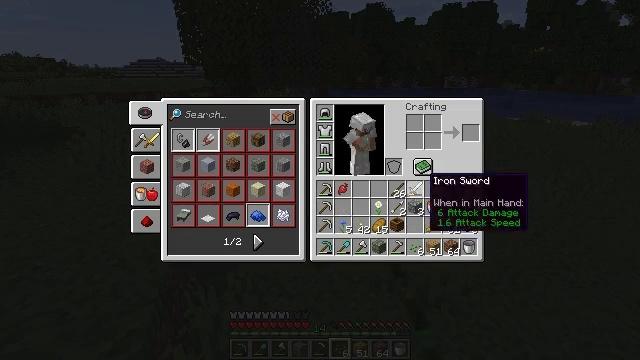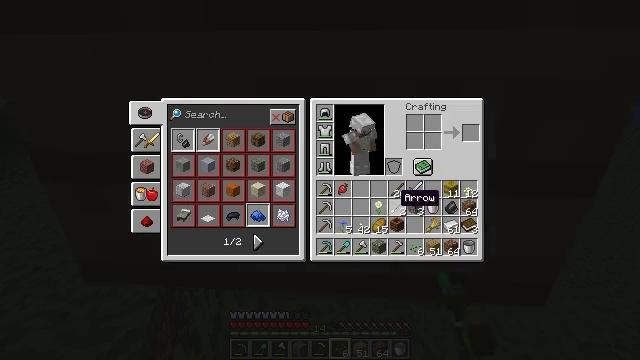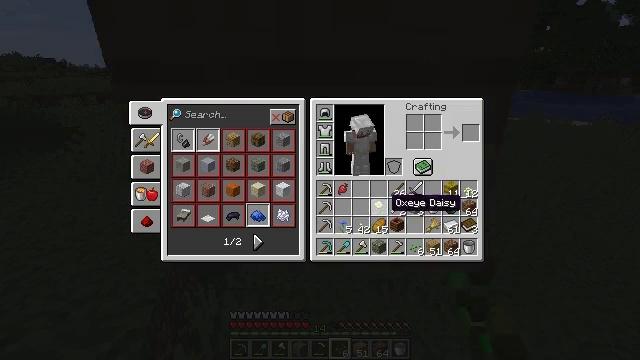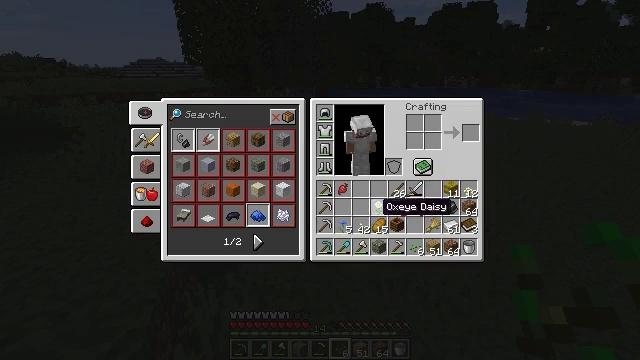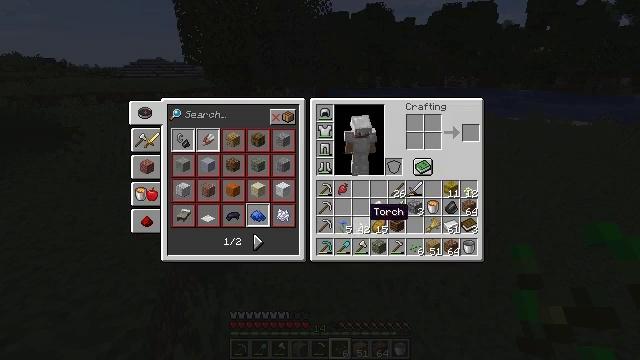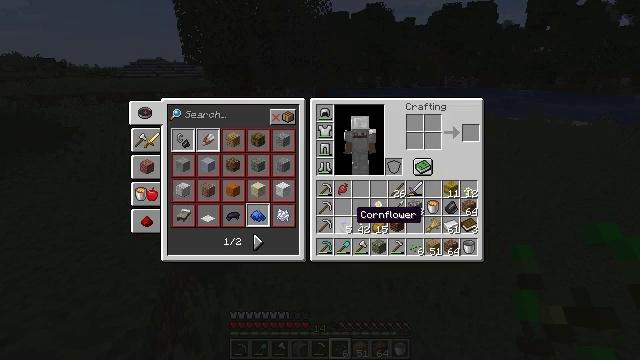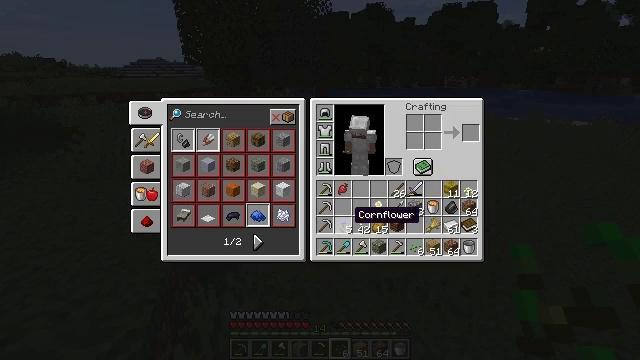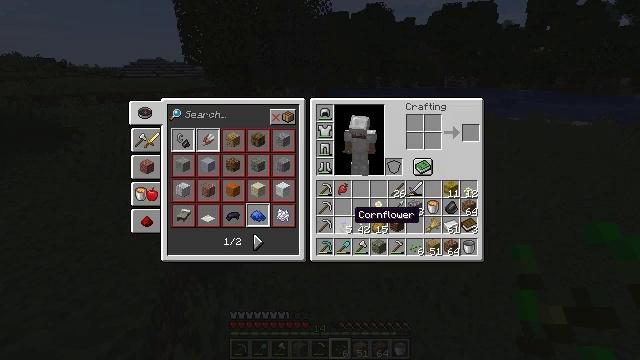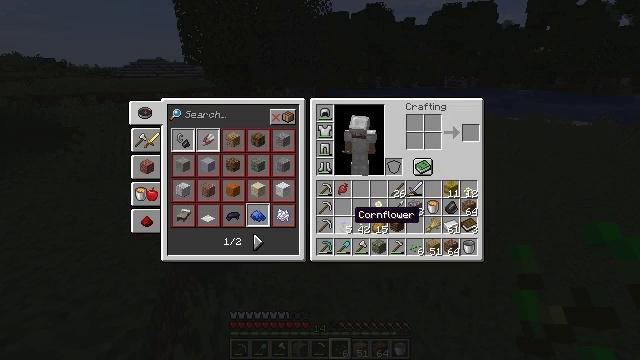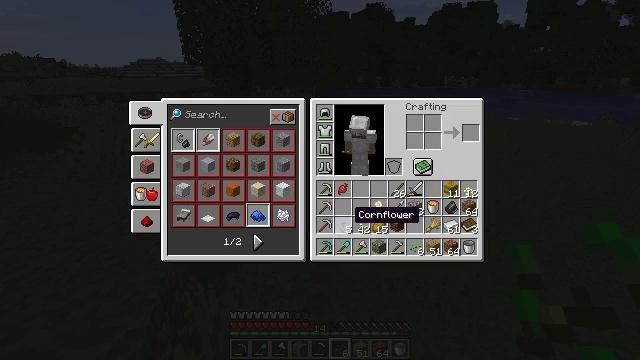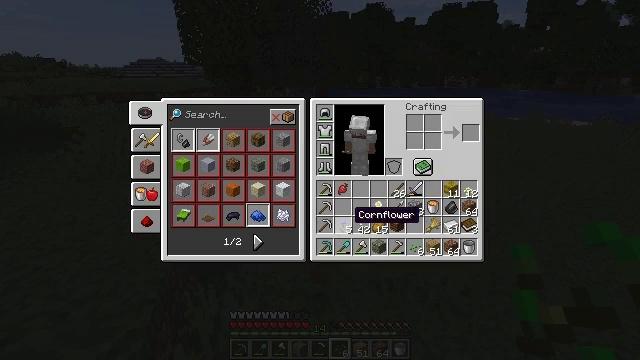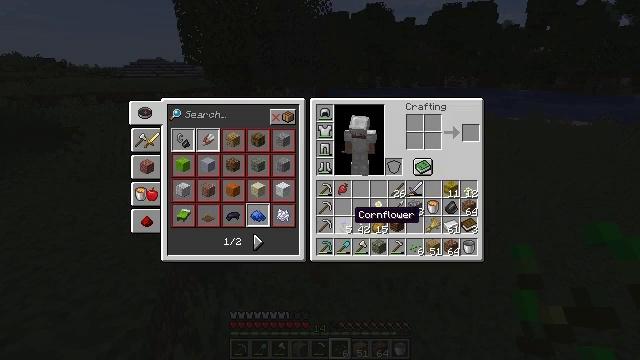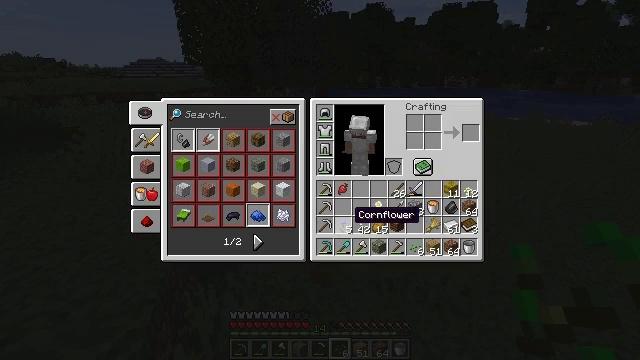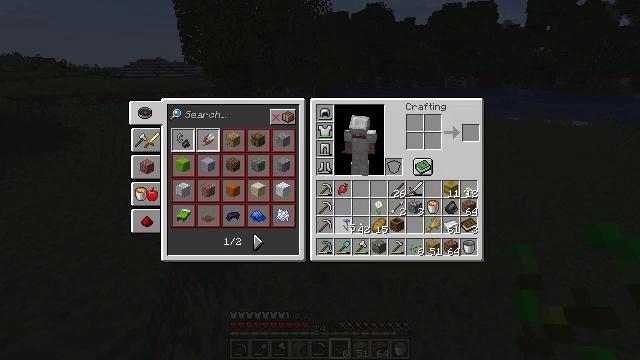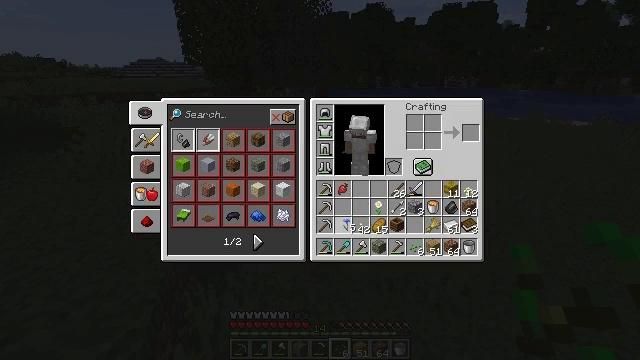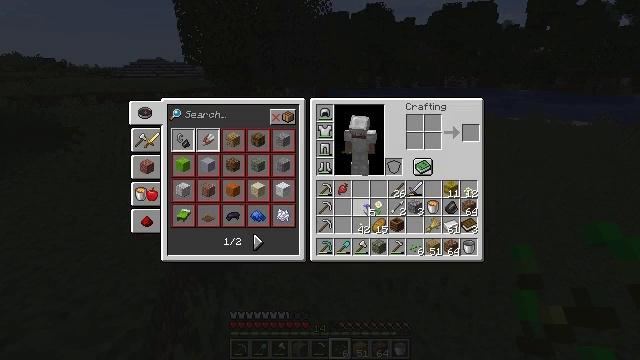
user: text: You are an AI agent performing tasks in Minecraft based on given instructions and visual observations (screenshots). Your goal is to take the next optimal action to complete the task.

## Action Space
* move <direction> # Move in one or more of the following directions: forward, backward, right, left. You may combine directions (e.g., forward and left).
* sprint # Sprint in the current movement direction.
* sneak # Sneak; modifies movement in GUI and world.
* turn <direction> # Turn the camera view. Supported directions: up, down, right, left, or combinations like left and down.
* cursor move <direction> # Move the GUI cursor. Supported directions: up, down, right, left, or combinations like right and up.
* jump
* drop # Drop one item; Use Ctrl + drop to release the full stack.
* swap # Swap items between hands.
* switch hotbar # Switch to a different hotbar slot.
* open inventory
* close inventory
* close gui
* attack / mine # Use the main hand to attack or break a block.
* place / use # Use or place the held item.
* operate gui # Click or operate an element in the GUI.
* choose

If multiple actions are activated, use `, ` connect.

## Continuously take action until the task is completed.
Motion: motion action
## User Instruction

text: Remove a cornflower from the inventory.
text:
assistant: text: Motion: cursor move left and down, open gui
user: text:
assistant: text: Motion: cursor move left
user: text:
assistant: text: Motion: cursor move left
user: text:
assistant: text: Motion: cursor move left
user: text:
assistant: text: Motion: cursor move left
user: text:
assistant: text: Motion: no_op
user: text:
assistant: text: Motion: no_op
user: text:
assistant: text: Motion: no_op
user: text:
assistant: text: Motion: no_op
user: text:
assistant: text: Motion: no_op
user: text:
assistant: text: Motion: no_op
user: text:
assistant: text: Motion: no_op
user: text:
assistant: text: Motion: operate gui
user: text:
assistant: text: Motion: operate gui
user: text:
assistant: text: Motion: cursor move right and up, operate gui
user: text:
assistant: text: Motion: cursor move right and up
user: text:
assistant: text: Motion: cursor move right and up, operate gui
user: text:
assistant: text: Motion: operate gui
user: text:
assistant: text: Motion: operate gui
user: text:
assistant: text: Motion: operate gui
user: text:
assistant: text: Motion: cursor move left
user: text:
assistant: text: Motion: cursor move left and down
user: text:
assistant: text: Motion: cursor move left and down
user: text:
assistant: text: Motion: cursor move left and down
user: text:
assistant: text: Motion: cursor move left and down
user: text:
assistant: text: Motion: no_op